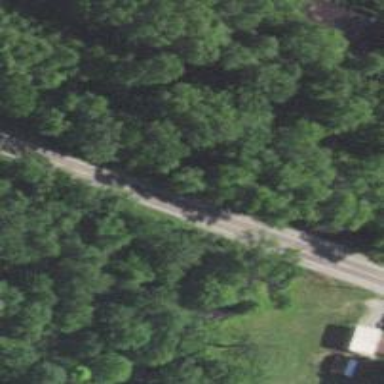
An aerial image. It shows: Asphalt tertiary road on bridge.